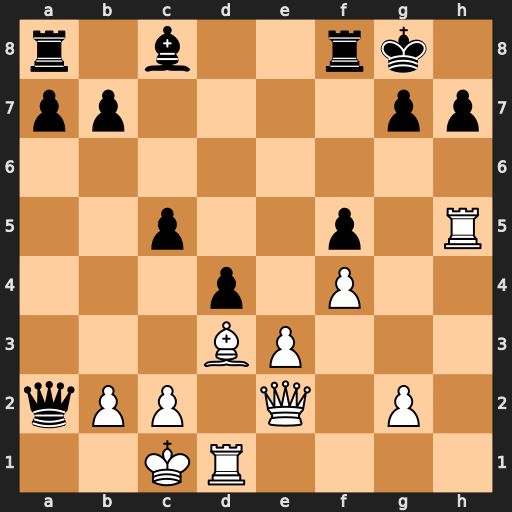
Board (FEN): r1b2rk1/pp4pp/8/2p2p1R/3p1P2/3BP3/qPP1Q1P1/2KR4
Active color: w
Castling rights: -
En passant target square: -
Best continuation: Bc4+ Be6 Bxa2